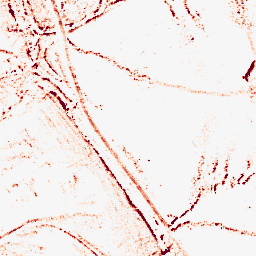
Category: morphological
Decomposition family: morphological_square
Decomposition parameters: operation: opening
size: 5
Upsampling method: sinc_blackman
Upsampling parameters: scale: 2
kernel_size: 16
Upsampling scale: 2